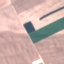
Land use / land cover class: AnnualCrop